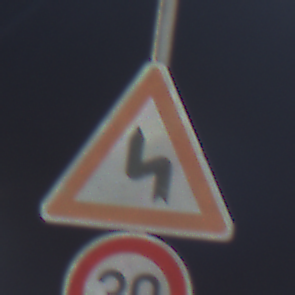
Verkehrszeichen: DoppelkurveZunaechstLinks
Zusatzzeichen unten: Geschwindigkeit30
Umgebung: Outdoor, Urban
Tageszeit: Night
Wetter: PartlyCloudy
Licht: Artificial
Jahreszeit: NotSpecified
Kontrast: HighContrast